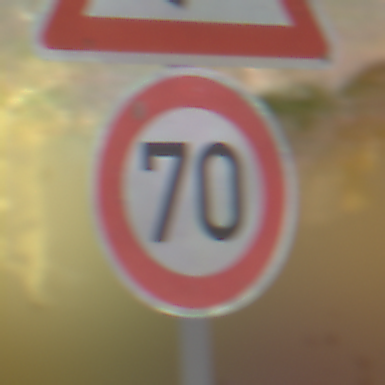
Verkehrszeichen: Geschwindigkeit70
Zusatzzeichen oben: AmphibienwanderungLinks
Umgebung: Outdoor, Nature
Tageszeit: Night
Wetter: Clear
Licht: Natural
Jahreszeit: NotSpecified
Kontrast: LowContrast